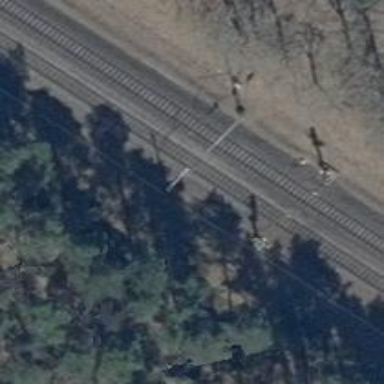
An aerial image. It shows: Milestone along the railway track with catenary mast.